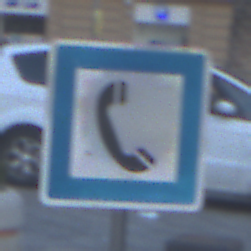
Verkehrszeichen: Fernsprecher
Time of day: SunriseSunset
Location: Outdoor (Urban)
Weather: PartlyCloudy
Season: NotSpecified
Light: Natural